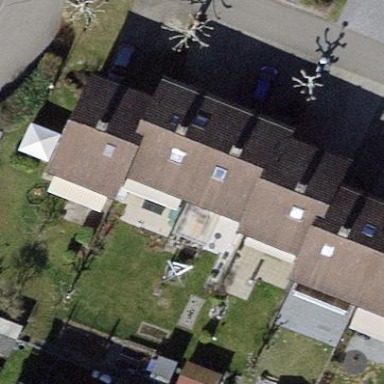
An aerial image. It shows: Terrace building.